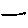
Label: line